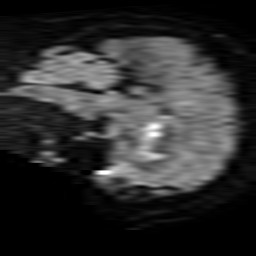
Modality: TRACE
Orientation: sagittal
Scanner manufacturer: philips
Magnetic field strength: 1.5 T
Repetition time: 3.398 s
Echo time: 0.09411 s